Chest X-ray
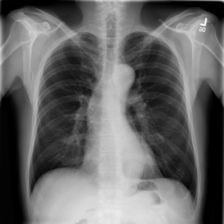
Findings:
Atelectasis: negative
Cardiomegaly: negative
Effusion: negative
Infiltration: negative
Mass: negative
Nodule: negative
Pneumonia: negative
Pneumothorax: negative
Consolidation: negative
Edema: negative
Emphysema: negative
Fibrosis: negative
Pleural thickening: negative
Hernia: negative